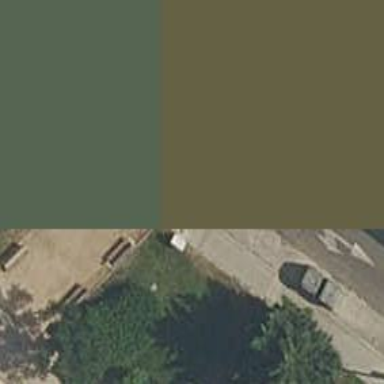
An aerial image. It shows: Sidewalk.